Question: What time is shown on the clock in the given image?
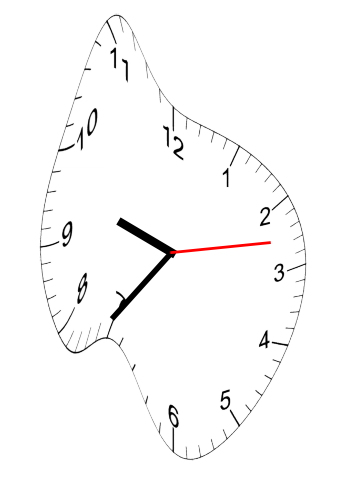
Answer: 09:36:13